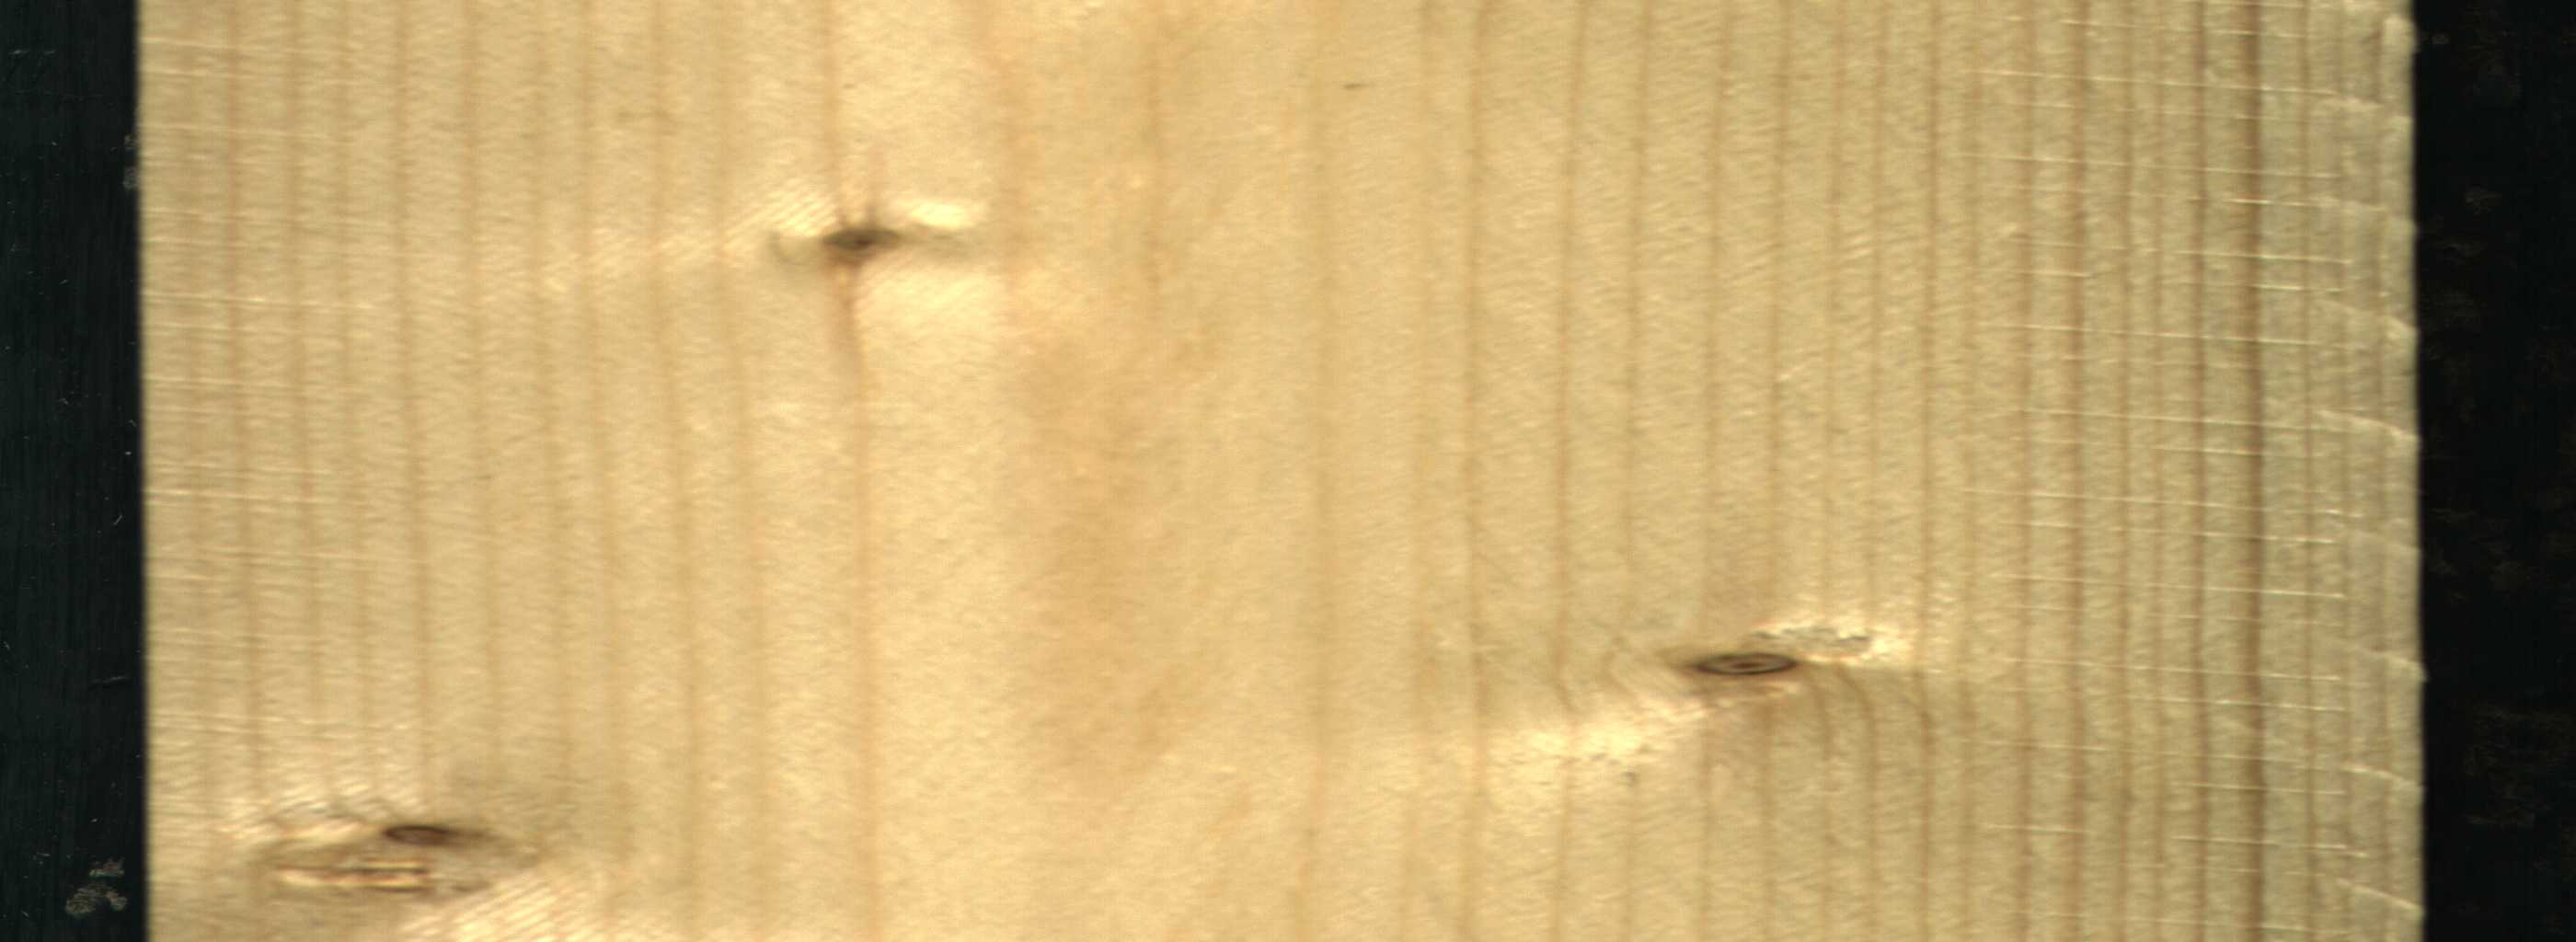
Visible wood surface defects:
Live_Knot
Live_Knot
Live_Knot